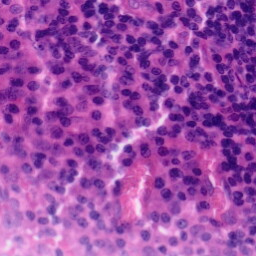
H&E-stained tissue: Tonsil